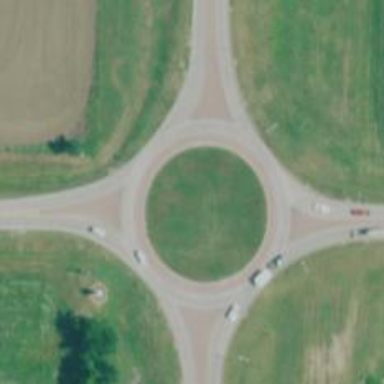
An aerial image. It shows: Roundabout on trunk highway.